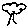
Label: tree